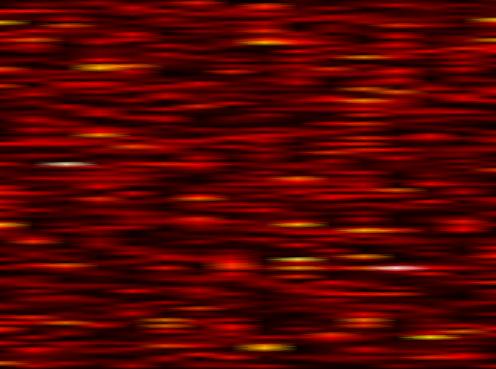
Label: FOFDM